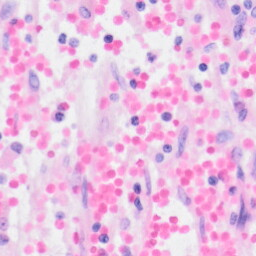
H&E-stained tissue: Kidney